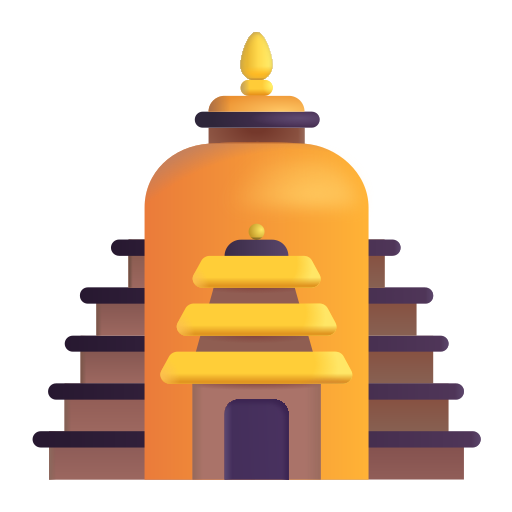
hindu temple color